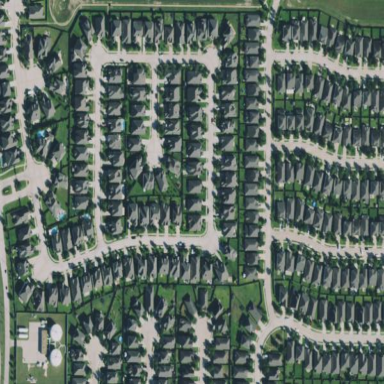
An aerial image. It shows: Residential area consisting of single-family homes.